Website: macys
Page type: cross-sells
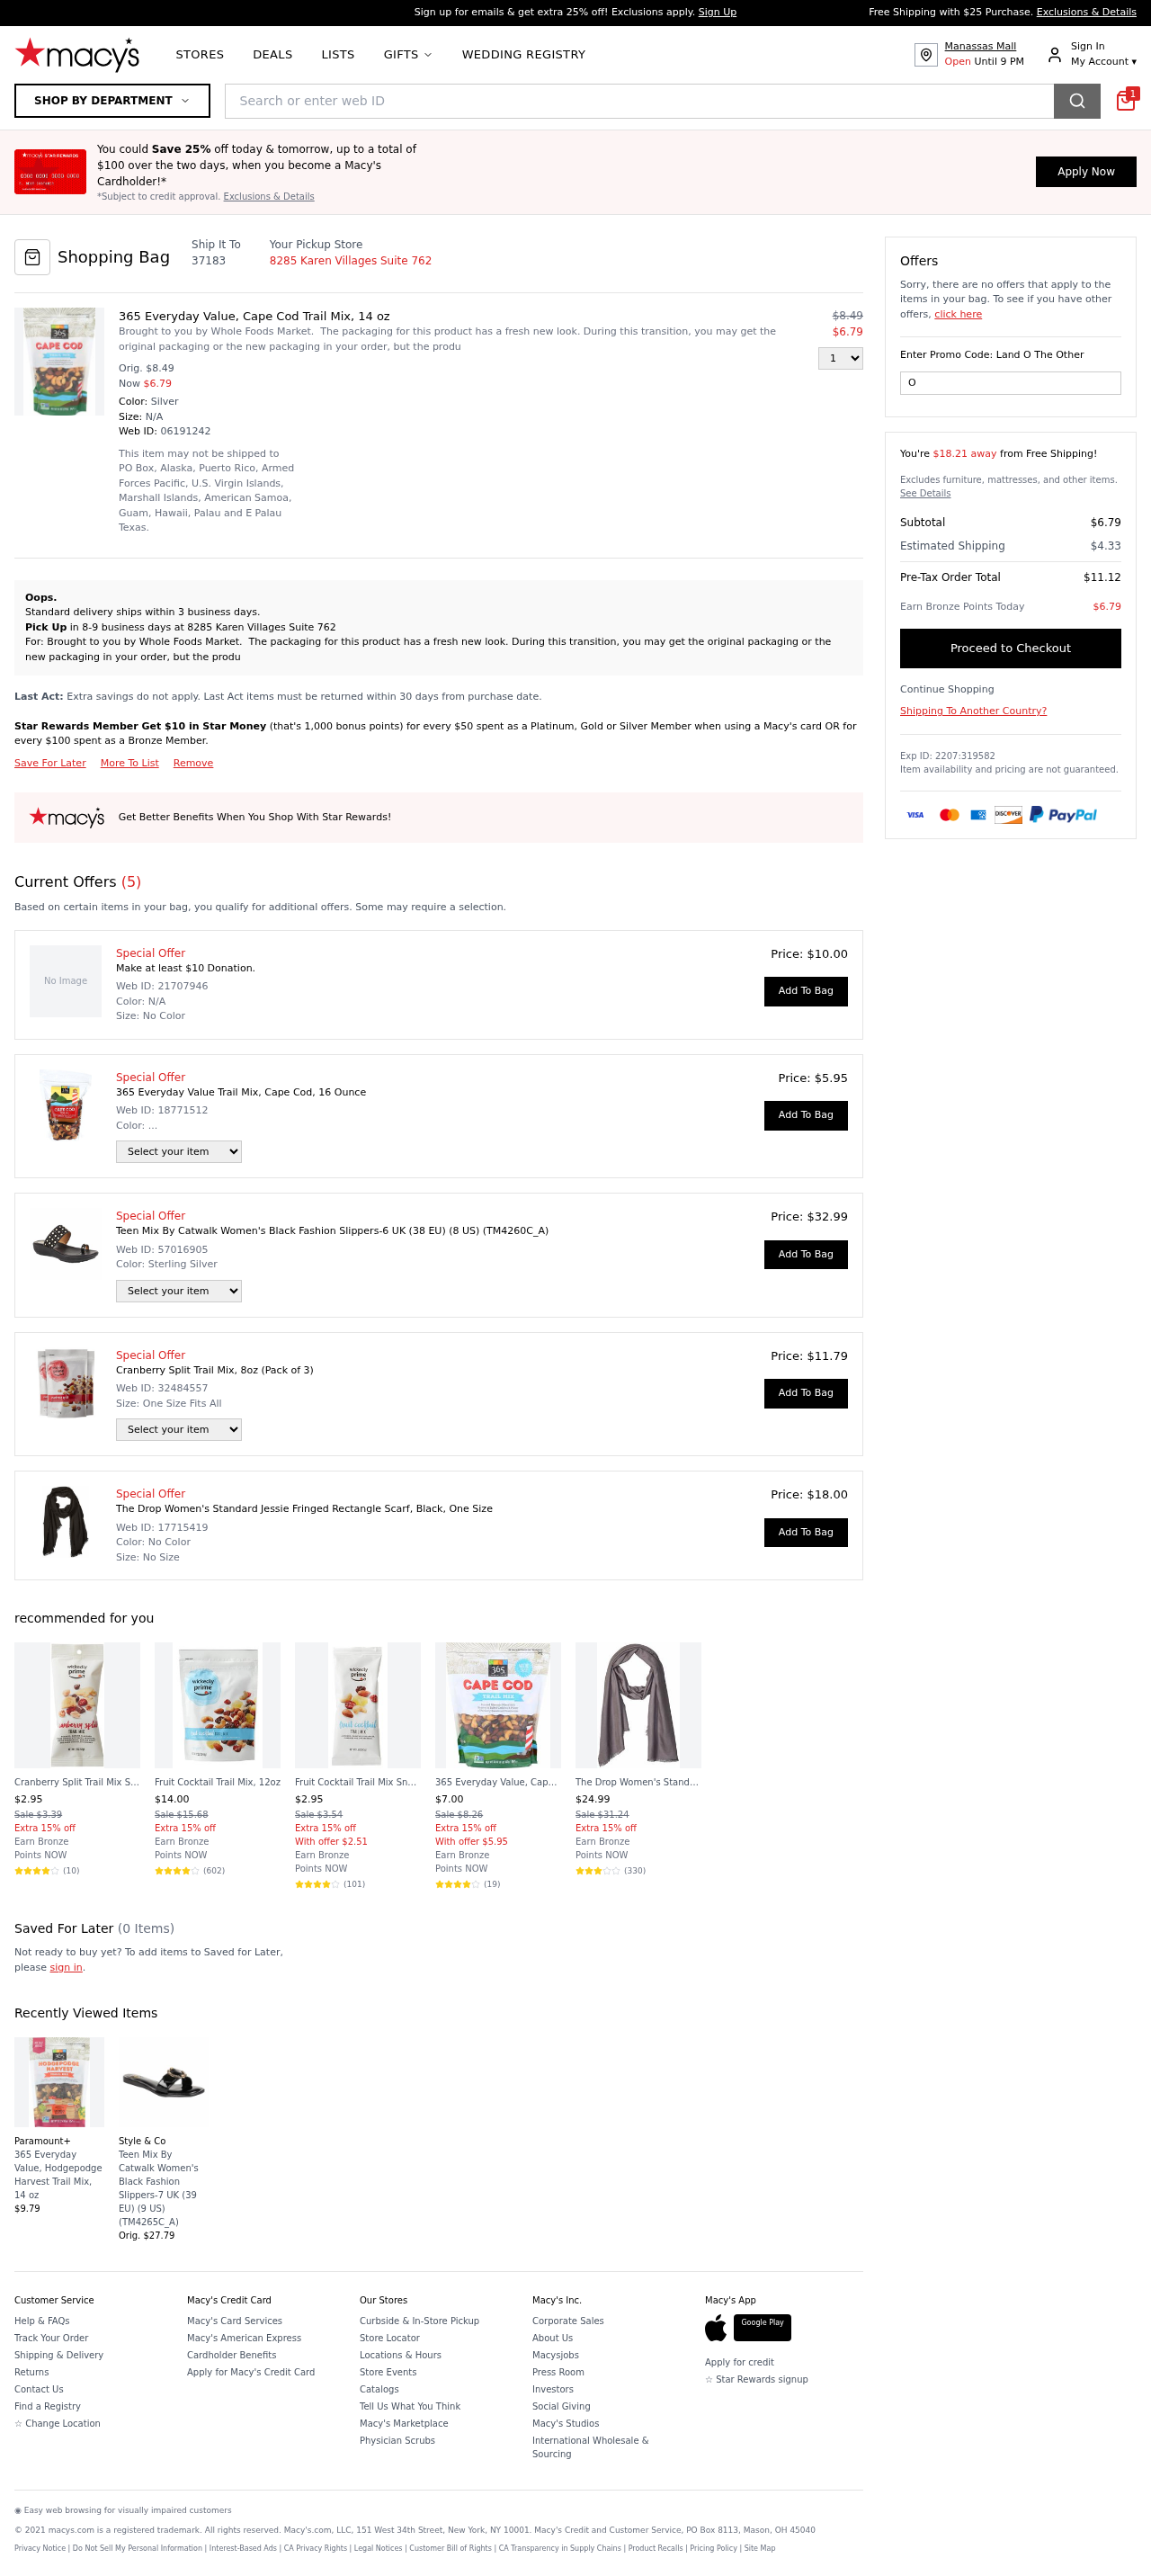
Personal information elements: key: PII_LOCATION1_STREET
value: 8285 Karen Villages Suite 762
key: PII_POSTCODE
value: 37183
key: PII_PROMO_CODE
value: OFF63
Product elements: key: PRODUCT10_NAME
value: The Drop Women's Standard Jessie Fringed Rectangle Scarf, Charcoal, One Size
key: PRODUCT10_NUM_RATINGS
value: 330
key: PRODUCT10_PRICE
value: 24.99
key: PRODUCT10_RATING
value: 3.7
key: PRODUCT11_NAME
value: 365 Everyday Value, Hodgepodge Harvest Trail Mix, 14 oz
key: PRODUCT11_PRICE
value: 9.79
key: PRODUCT12_NAME
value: Teen Mix By Catwalk Women's Black Fashion Slippers-7 UK (39 EU) (9 US) (TM4265C_A)
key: PRODUCT12_PRICE
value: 27.79
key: PRODUCT1_DESC
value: Brought to you by Whole Foods Market.  The packaging for this product has a fresh new look. During this transition, you may get the original packaging or the new packaging in your order, but the produ
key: PRODUCT1_NAME
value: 365 Everyday Value, Cape Cod Trail Mix, 14 oz
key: PRODUCT1_PRICE
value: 6.79
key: PRODUCT1_QUANTITY
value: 1
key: PRODUCT2_NAME
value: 365 Everyday Value Trail Mix, Cape Cod, 16 Ounce
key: PRODUCT2_PRICE
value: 5.95
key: PRODUCT3_NAME
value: Teen Mix By Catwalk Women's Black Fashion Slippers-6 UK (38 EU) (8 US) (TM4260C_A)
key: PRODUCT3_PRICE
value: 32.99
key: PRODUCT4_NAME
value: Cranberry Split Trail Mix, 8oz (Pack of 3)
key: PRODUCT4_PRICE
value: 11.79
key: PRODUCT5_NAME
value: The Drop Women's Standard Jessie Fringed Rectangle Scarf, Black, One Size
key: PRODUCT5_PRICE
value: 18
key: PRODUCT6_NAME
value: Cranberry Split Trail Mix Snack Pack, 1.5 oz single serve (Pack of 300)
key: PRODUCT6_NUM_RATINGS
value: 10
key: PRODUCT6_PRICE
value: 2.95
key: PRODUCT6_RATING
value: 4.4
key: PRODUCT7_NAME
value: Fruit Cocktail Trail Mix, 12oz
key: PRODUCT7_NUM_RATINGS
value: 602
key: PRODUCT7_PRICE
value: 14
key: PRODUCT7_RATING
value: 4.4
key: PRODUCT8_NAME
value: Fruit Cocktail Trail Mix Snack Pack, 1.5oz single serve (Pack of 300)
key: PRODUCT8_NUM_RATINGS
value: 101
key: PRODUCT8_PRICE
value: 2.95
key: PRODUCT8_RATING
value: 4.5
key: PRODUCT9_NAME
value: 365 Everyday Value, Cape Cod Trail Mix, 32 oz
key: PRODUCT9_NUM_RATINGS
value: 19
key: PRODUCT9_PRICE
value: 7
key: PRODUCT9_RATING
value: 4.1
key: PRODUCT1_ORIGINAL_PRICE
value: $8.49
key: PRODUCT6_ORIGINAL_PRICE
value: Sale $3.39
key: PRODUCT7_ORIGINAL_PRICE
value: Sale $15.68
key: PRODUCT8_ORIGINAL_PRICE
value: Sale $3.54
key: PRODUCT9_ORIGINAL_PRICE
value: Sale $8.26
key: PRODUCT10_ORIGINAL_PRICE
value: Sale $31.24
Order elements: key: ORDER_ID
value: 06191242
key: ORDER_NUM_OFFERS
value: (5)
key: ORDER_FREE_SHIPPING_THRESHOLD
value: $18.21 away
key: ORDER_SUBTOTAL
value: $6.79
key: ORDER_SHIPPING_COST
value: $4.33
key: ORDER_TOTAL
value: $11.12
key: ORDER_POINTS_EARNED
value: $6.79
Search elements: key: HEADER_SEARCH
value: Search or enter web ID
Other elements: key: SAVED_NUM_ITEMS
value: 0